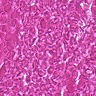
Metastatic tissue present: no